Field crop: maize
Growth stage: 2
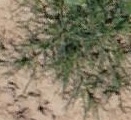
Species: salsola